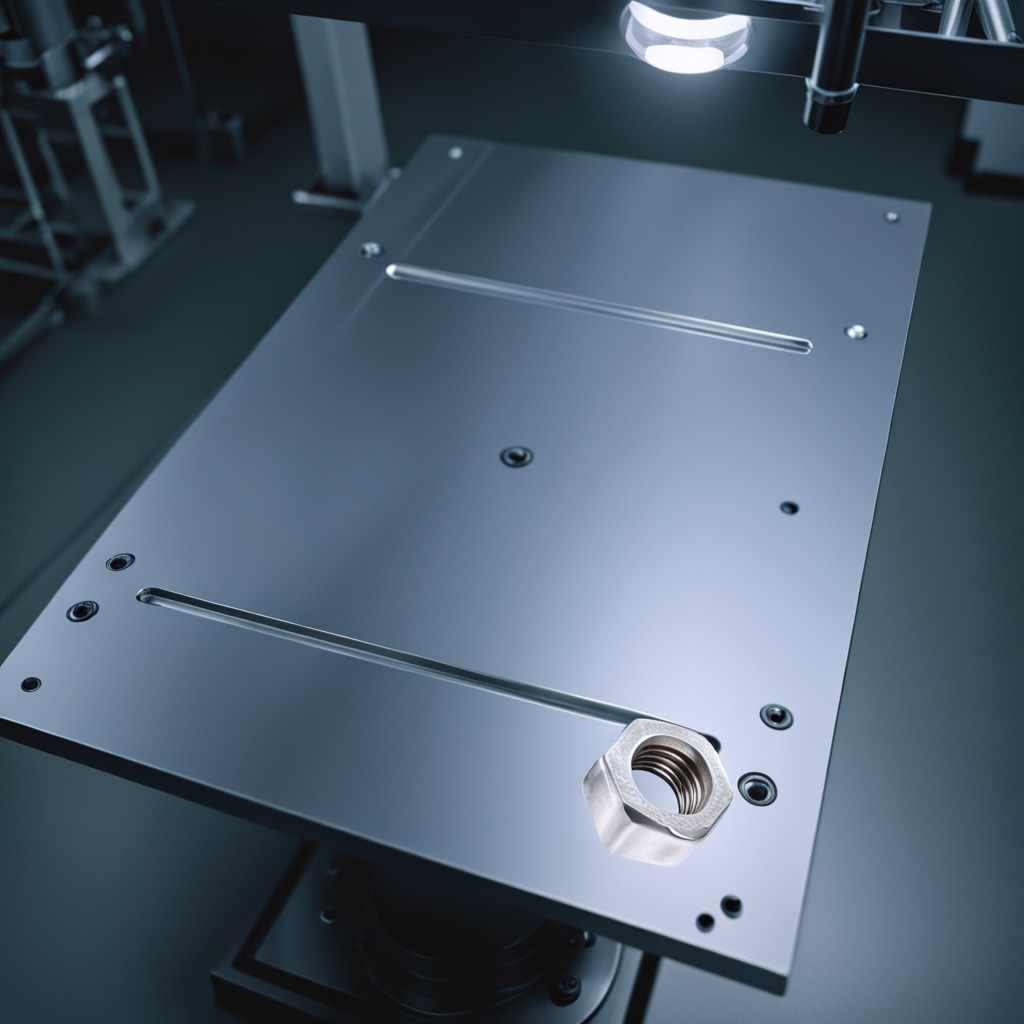
A metal nut is lying on the metal table in a machine shop under fluorescent lights.